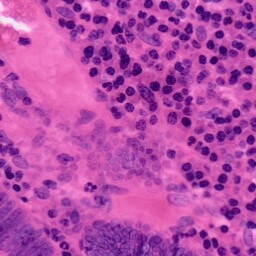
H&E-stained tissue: Colon